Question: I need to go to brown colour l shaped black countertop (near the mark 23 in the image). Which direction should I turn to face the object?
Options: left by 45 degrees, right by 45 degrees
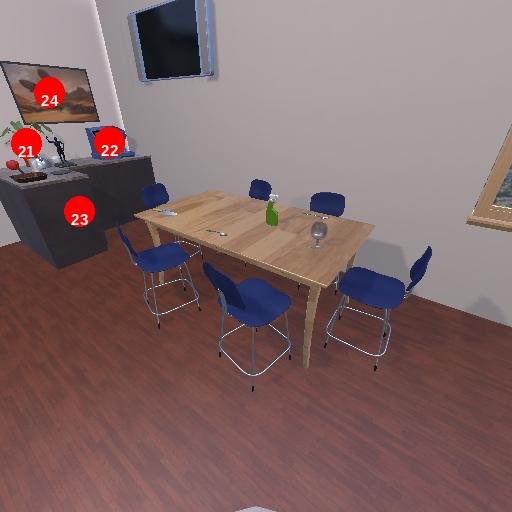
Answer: left by 45 degrees